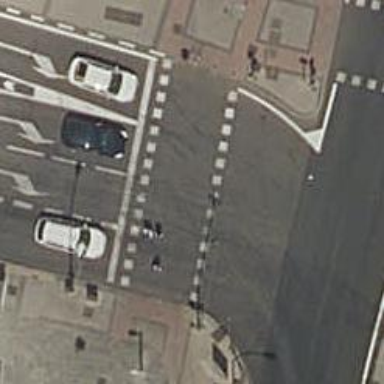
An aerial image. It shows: Road crossing with traffic signals.